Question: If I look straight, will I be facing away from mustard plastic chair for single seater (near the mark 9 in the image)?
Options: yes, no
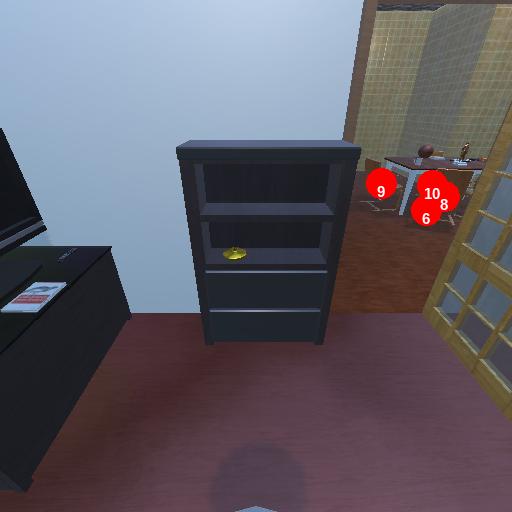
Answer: yes